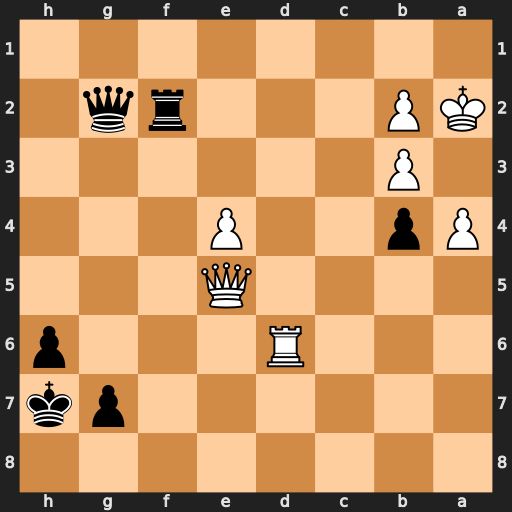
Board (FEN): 8/6pk/3R3p/4Q3/Pp2P3/1P6/KP3rq1/8
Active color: b
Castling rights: -
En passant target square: -
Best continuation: Rf1 Rd7 Qg1 Rxg7+ Qxg7